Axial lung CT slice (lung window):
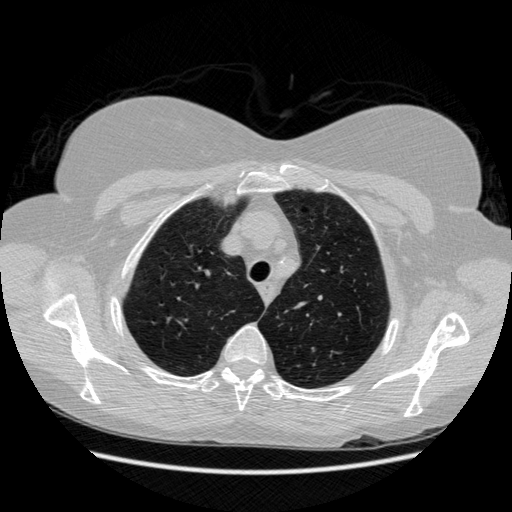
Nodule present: no